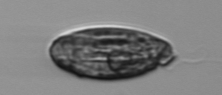
Label: Katodinium_or_Torodinium